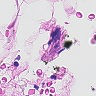
Metastatic tissue present: no